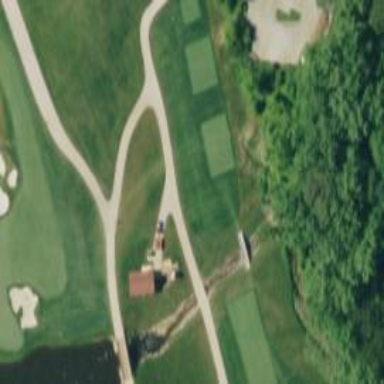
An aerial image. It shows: Service road designated as golf cart path.